Question: . But I don't know how to handle the .
PayTM is sending the Form data using POST method. And I want to read the data in my component(CALLBACK_URL).
This is the incoming response of paytm that I can see in network chrome developer tool after success.

and I want to read this response in my component.
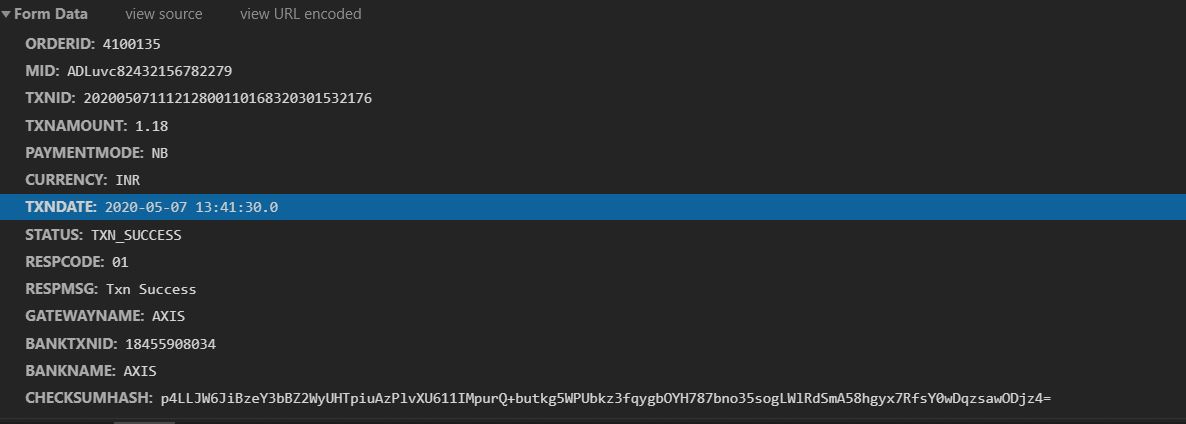
Answer: Merchant need to handle this from their backend not from front end Angular component. please confirm if it answers your query.